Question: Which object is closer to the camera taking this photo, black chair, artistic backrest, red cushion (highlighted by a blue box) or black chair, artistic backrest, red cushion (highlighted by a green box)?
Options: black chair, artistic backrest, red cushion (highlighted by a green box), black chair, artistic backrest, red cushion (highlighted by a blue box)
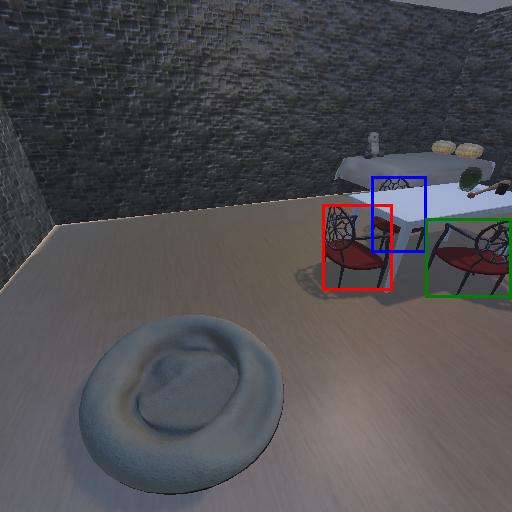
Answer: black chair, artistic backrest, red cushion (highlighted by a green box)